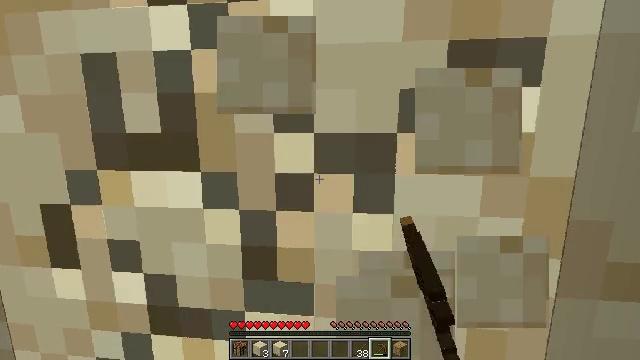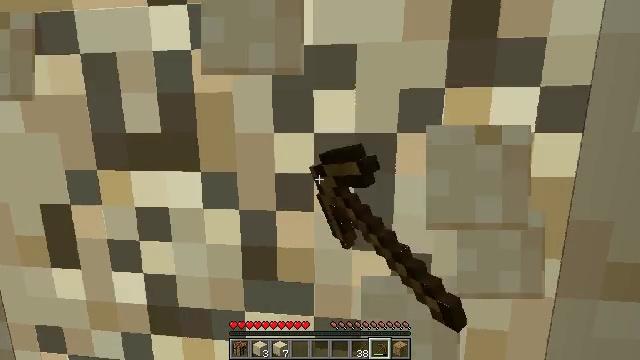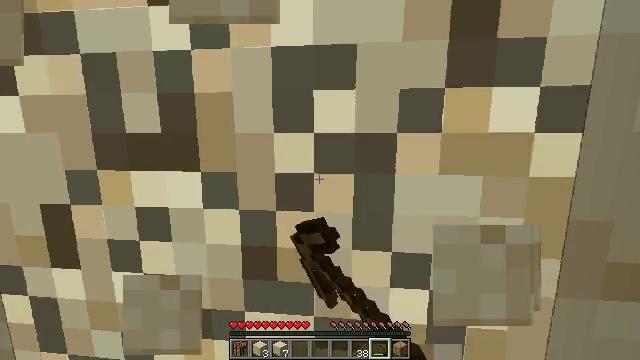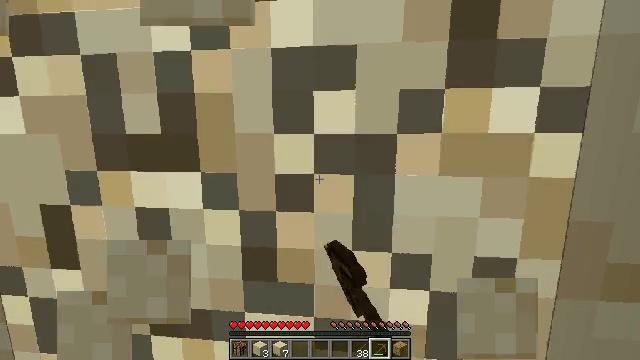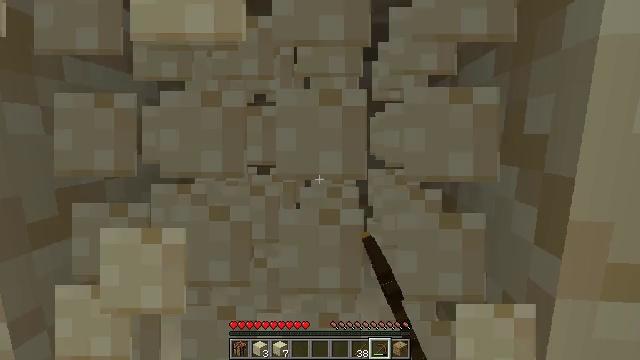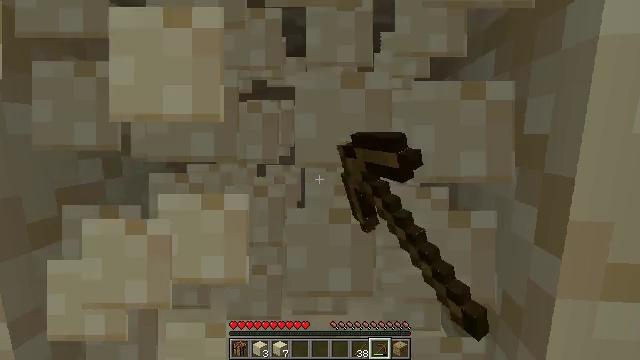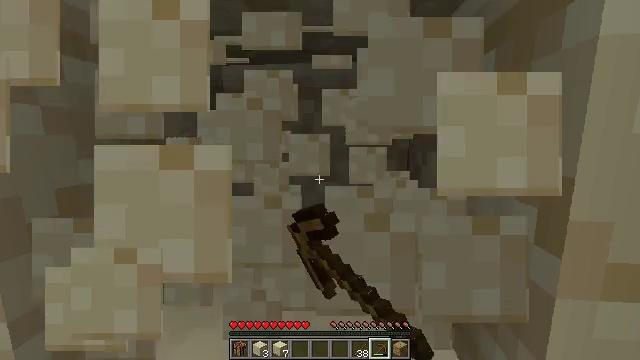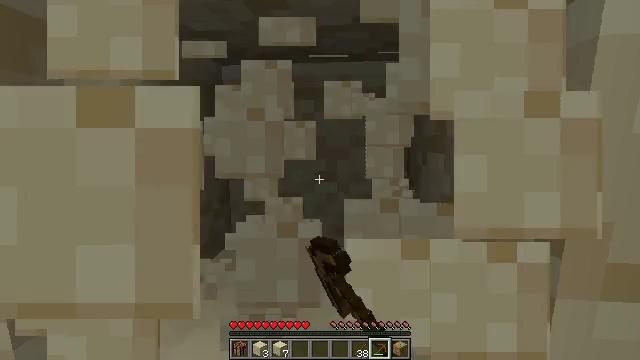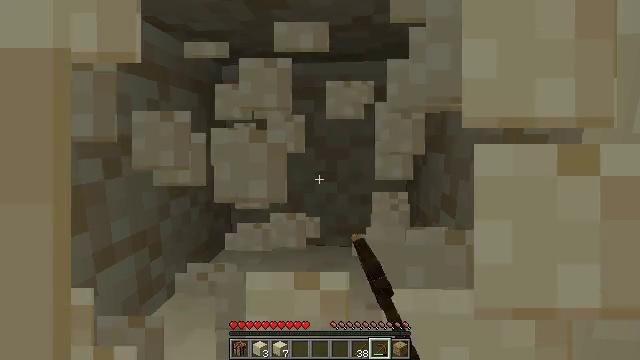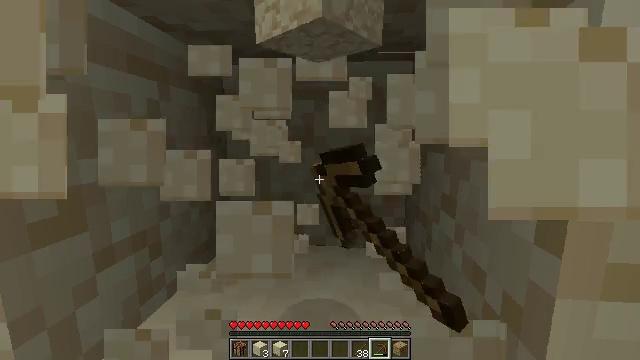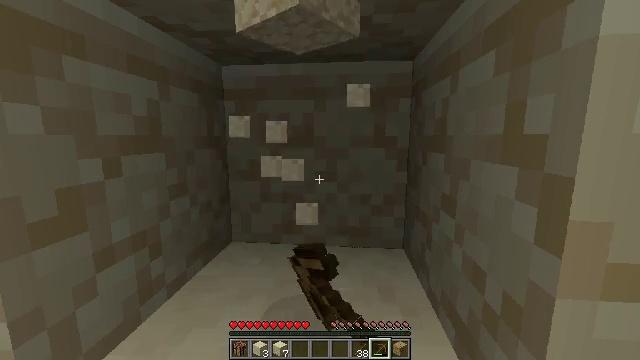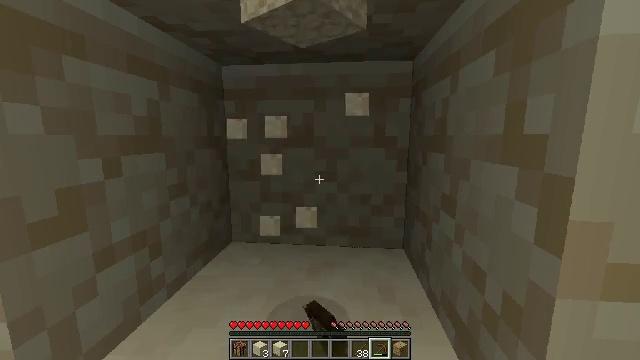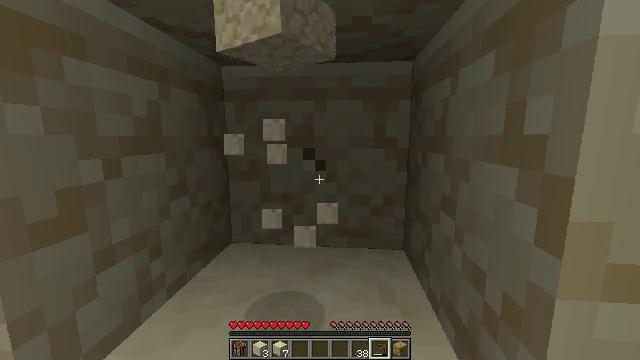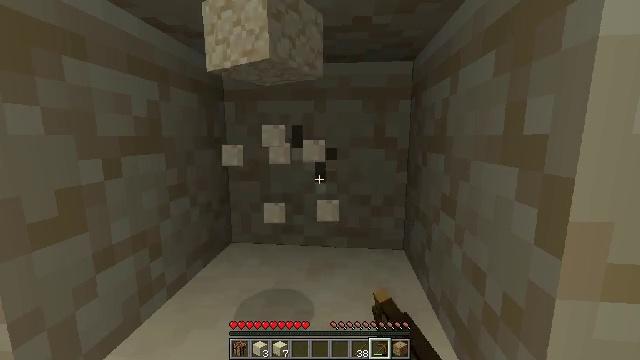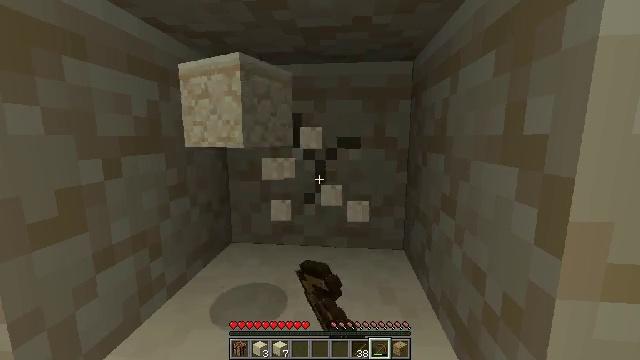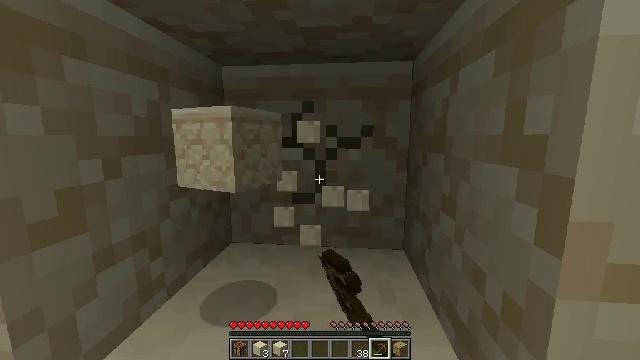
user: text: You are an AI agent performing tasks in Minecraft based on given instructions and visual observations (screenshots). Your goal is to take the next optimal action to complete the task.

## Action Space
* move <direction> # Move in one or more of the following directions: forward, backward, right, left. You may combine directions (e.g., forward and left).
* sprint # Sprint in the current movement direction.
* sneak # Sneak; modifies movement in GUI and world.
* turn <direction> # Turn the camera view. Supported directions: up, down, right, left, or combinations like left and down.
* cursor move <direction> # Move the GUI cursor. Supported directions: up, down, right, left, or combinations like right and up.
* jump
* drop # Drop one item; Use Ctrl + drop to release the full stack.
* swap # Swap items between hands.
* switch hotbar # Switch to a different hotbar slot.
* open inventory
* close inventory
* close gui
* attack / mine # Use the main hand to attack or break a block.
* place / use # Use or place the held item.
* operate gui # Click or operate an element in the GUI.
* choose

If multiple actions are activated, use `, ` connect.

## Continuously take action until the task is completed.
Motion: motion action
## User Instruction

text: Dig up the sandstone.
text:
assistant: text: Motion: attack / mine
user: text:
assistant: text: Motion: attack / mine
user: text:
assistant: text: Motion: attack / mine
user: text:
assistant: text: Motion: attack / mine
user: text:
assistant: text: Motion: attack / mine
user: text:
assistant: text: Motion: attack / mine
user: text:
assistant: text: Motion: attack / mine
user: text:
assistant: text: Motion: attack / mine
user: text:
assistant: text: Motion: attack / mine
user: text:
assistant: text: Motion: attack / mine
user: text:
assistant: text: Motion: attack / mine
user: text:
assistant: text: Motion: attack / mine
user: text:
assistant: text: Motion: attack / mine
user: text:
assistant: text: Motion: attack / mine
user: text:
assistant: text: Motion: attack / mine
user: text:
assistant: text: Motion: attack / mine
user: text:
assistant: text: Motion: attack / mine
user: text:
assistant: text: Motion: attack / mine
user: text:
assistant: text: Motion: attack / mine
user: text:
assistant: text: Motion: attack / mine
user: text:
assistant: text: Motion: attack / mine
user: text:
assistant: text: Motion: attack / mine
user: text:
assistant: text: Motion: attack / mine
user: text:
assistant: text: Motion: attack / mine
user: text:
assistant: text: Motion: attack / mine
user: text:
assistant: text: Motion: attack / mine
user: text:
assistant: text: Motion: attack / mine
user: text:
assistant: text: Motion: attack / mine
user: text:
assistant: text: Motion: attack / mine
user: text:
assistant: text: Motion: attack / mine